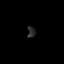
Tissue: lung
Cell type: Epithelial cells
Senescence score: 0.1652
Nuclear area (px): 84
Mean DAPI intensity: 42.893